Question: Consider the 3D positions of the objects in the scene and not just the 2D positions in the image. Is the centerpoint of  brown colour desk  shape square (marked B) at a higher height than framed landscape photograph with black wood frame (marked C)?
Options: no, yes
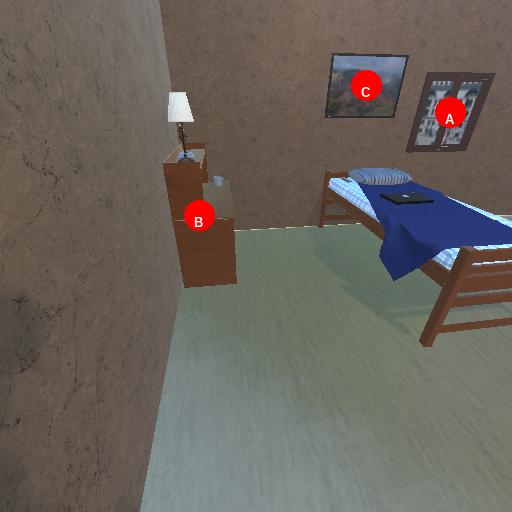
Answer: no